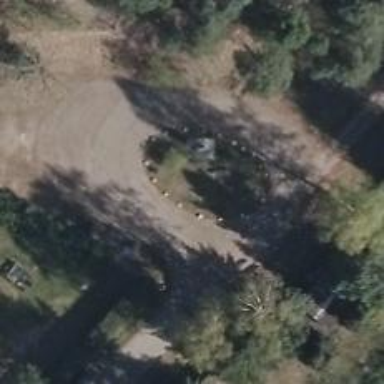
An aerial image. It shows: Memorial site with historic significance.